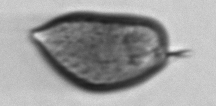
Label: Prorocentrum_micans